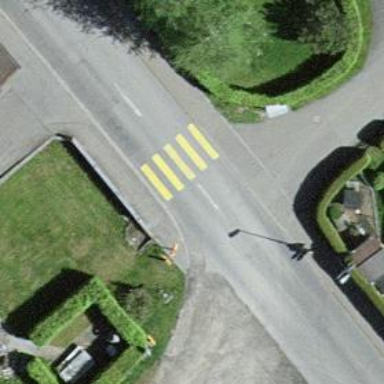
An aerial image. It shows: Sidewalk along the footway.